Field crop: tomato
Growth stage: 1
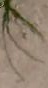
Species: cyperus